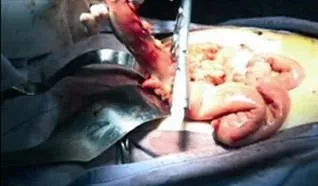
Section of the proximal jejunum.
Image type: medical_photograph (other_medical_photograph)